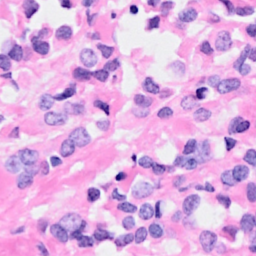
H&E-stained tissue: Breast